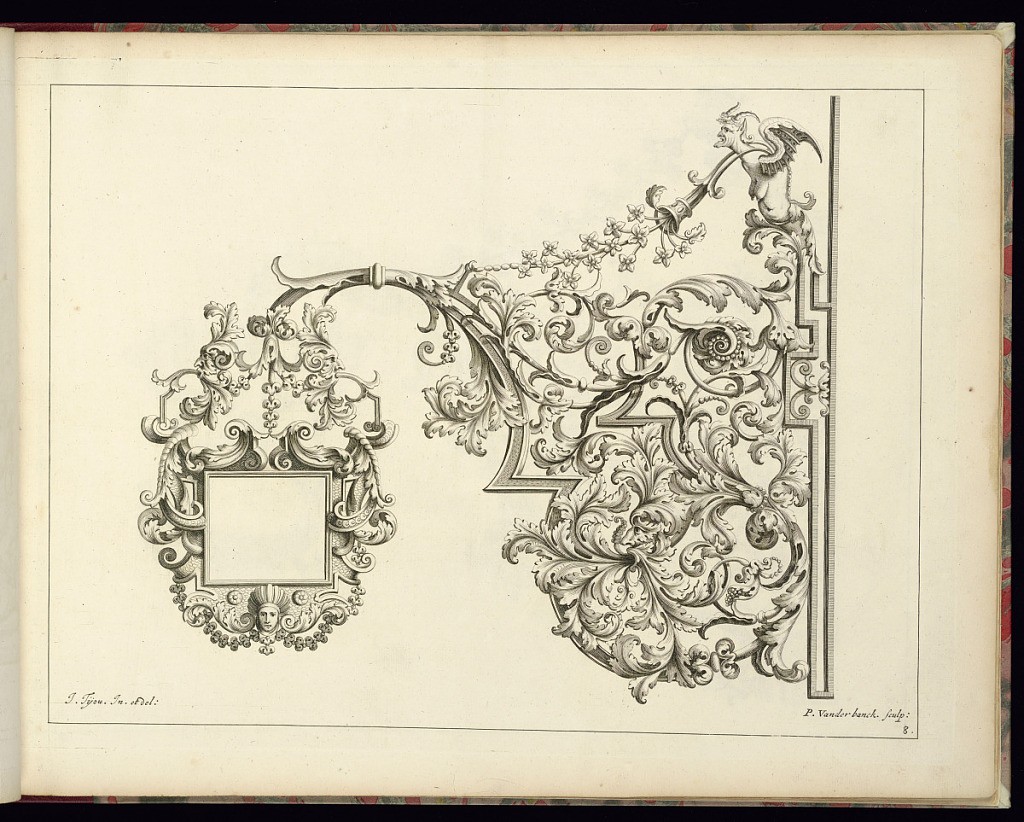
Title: Ironwork Bracket and Sign Design
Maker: Jean Tijou, French, active 1689 - 1712
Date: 1693
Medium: Etching on laid paper
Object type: Print
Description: Ironwork bracket and hanging sign design featuring festoons of leaves, terminal figures, mask (mascaron), rosettes, fleurons, foliate scrolls, and scrolling leaves (rinceaux). The plate is signed and numbered.